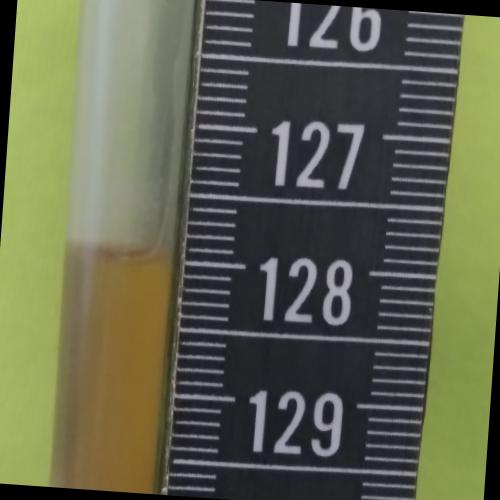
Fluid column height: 128.0 cm